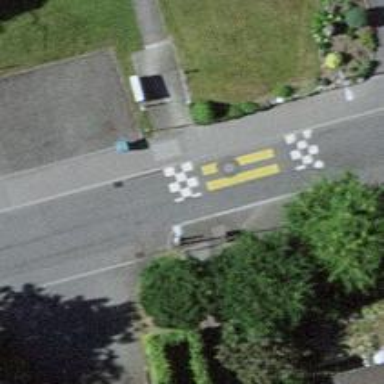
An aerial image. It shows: Kerb barrier.